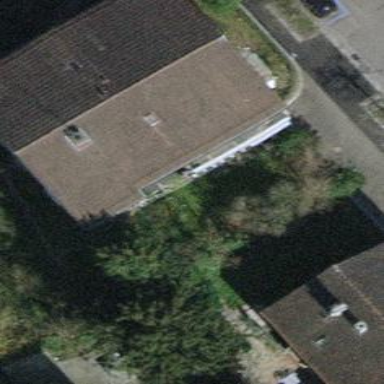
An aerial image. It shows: Group of garages.